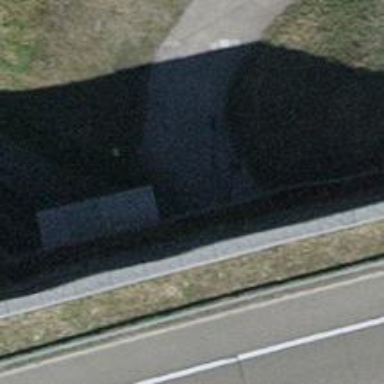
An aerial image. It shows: Asphalt track of grade1 going through tunnel.